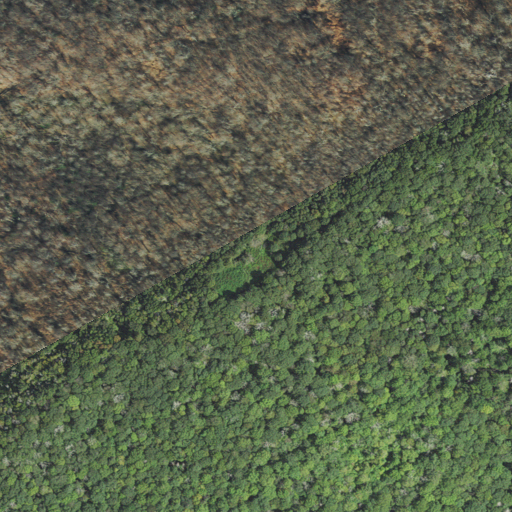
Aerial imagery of gap in Tennessee named Hoglaw Gap containing deciduous forest and mixed forest